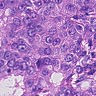
Metastatic tissue present: yes